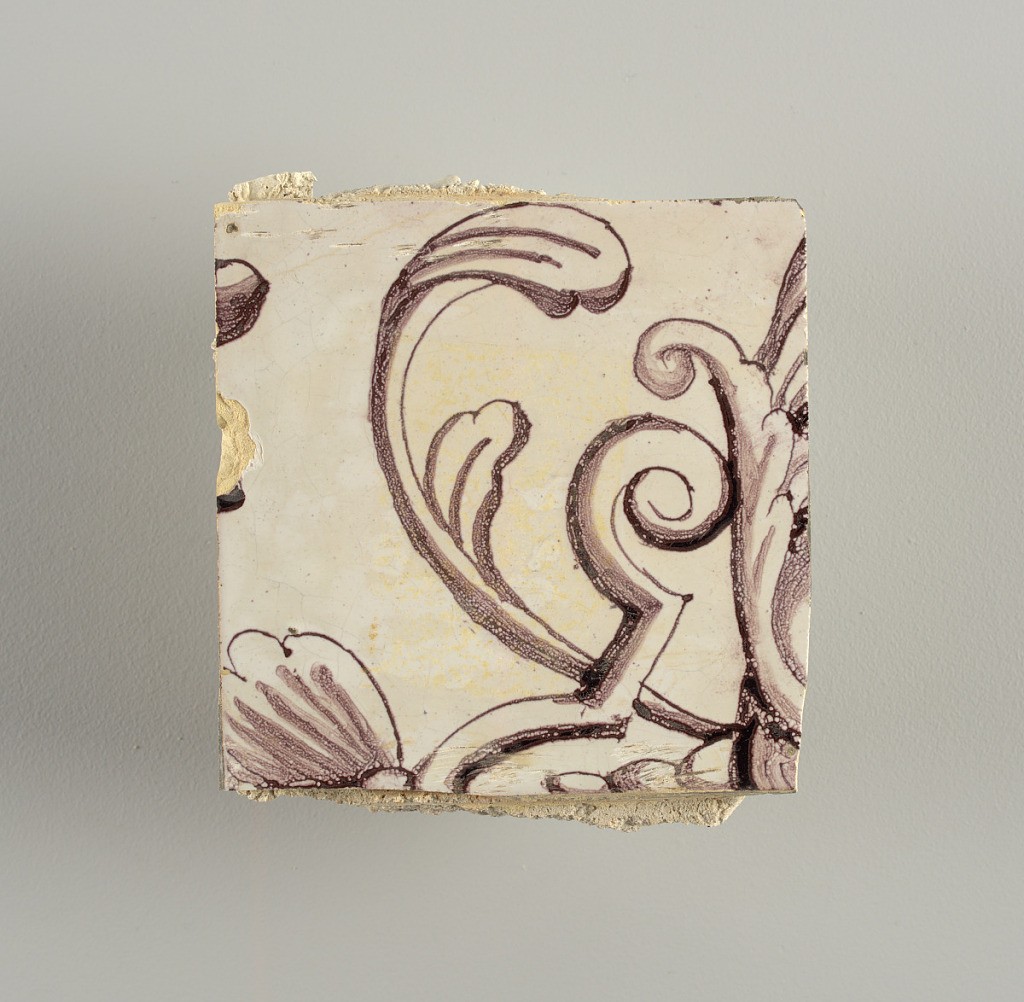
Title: Tile wall facing
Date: ca. 1725
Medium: Tin-glazed earthenware, underglaze
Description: Horizontal rectangle.  Thirty tiles wide and twenty-three tiles high with opening for fireplace eleven tiles wide and ten high.  Foliage arabesques disposed about three vertical axes from which are emphazised by urns at center and right, and at left by the figure of a standing woman carrying an infant on her arm and accompanied by two children.